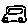
Label: car